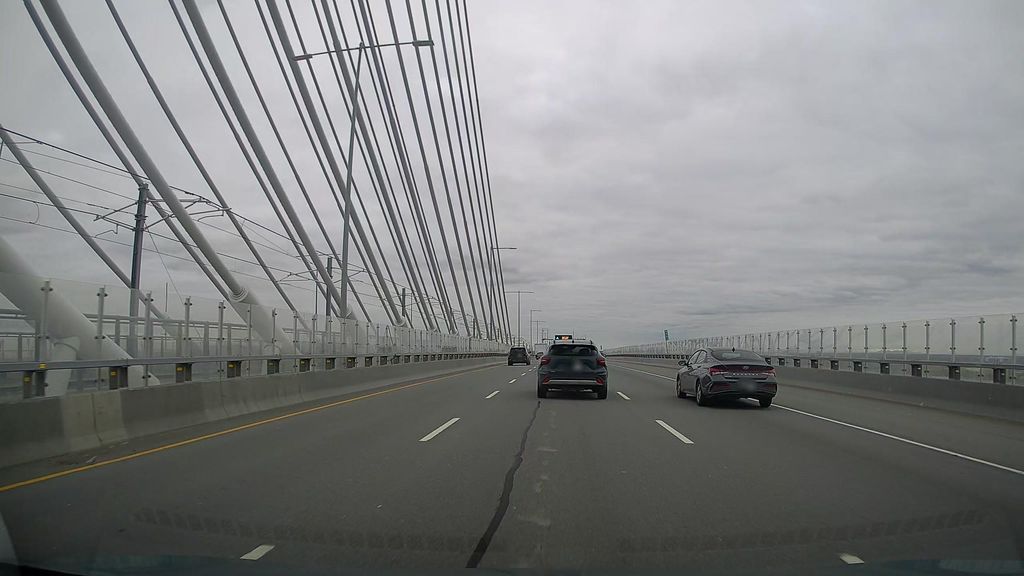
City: montreal